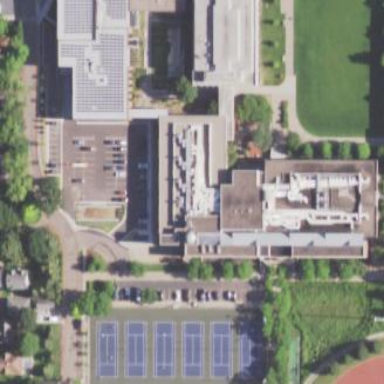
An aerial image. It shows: View of university building.